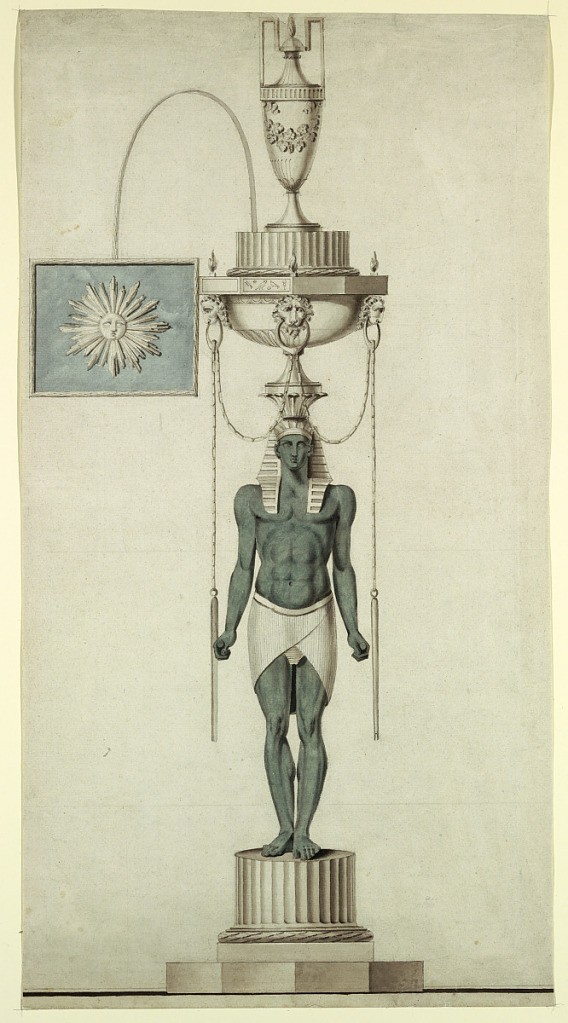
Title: Design for an Oil Lamp
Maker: Giovacchino Belli, Italian, 1756 - 1822
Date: late 18th century
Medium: Pen and black ink, brush and gray, green, blue wash, graphite on paper
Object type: Drawing
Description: Vertical rectangle. Design for an oil-burning lamp with alternative suggestions. A young Egyptian male figure stands upon a short piece of a fluted column. He carries upon his head a bowl, containing the oil. Upon it stands a vase, to which is fastened the eye shade, which is decorated with a sun. Two lamp pokers hang at a chain, which hangs through the rings of three lion masks at the body of the bowl. The alternative suggestions refer to a more or less rich ornamentation of the bowl and the vase. Base line below.